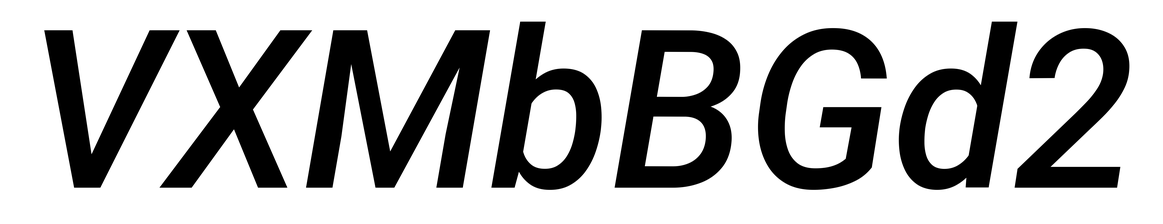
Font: Roboto-Italic_Medium_Italic